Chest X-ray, AP view. Patient: 57 years old, sex M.
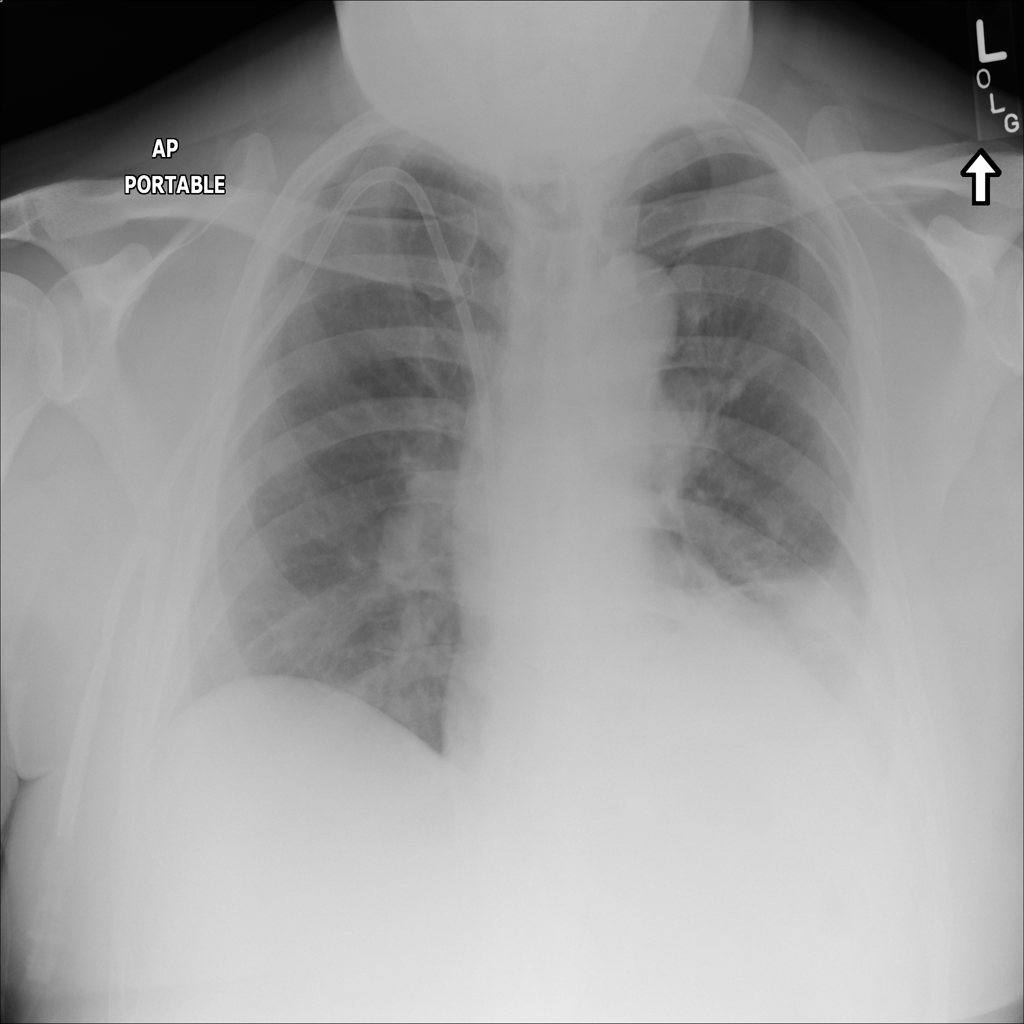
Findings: Consolidation, Effusion